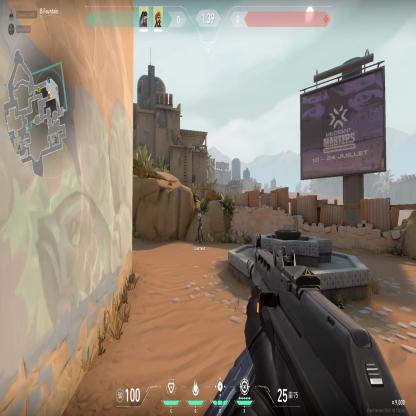
Label: teammate